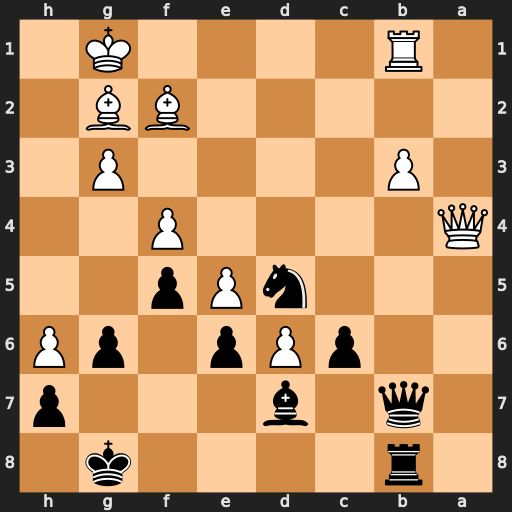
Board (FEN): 1r4k1/1q1b3p/2pPp1pP/3nPp2/Q4P2/1P4P1/5BB1/1R4K1
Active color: b
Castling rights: -
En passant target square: -
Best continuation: Nc3 Qa1 Nxb1